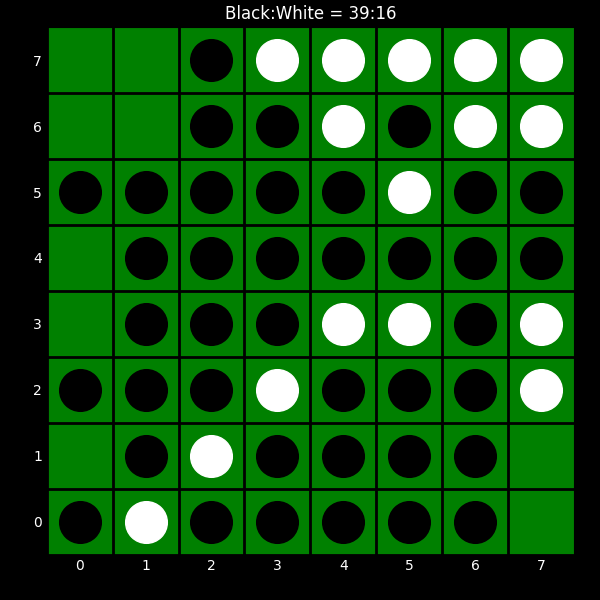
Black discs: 39
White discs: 16